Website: home-depot
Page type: customer-info-address
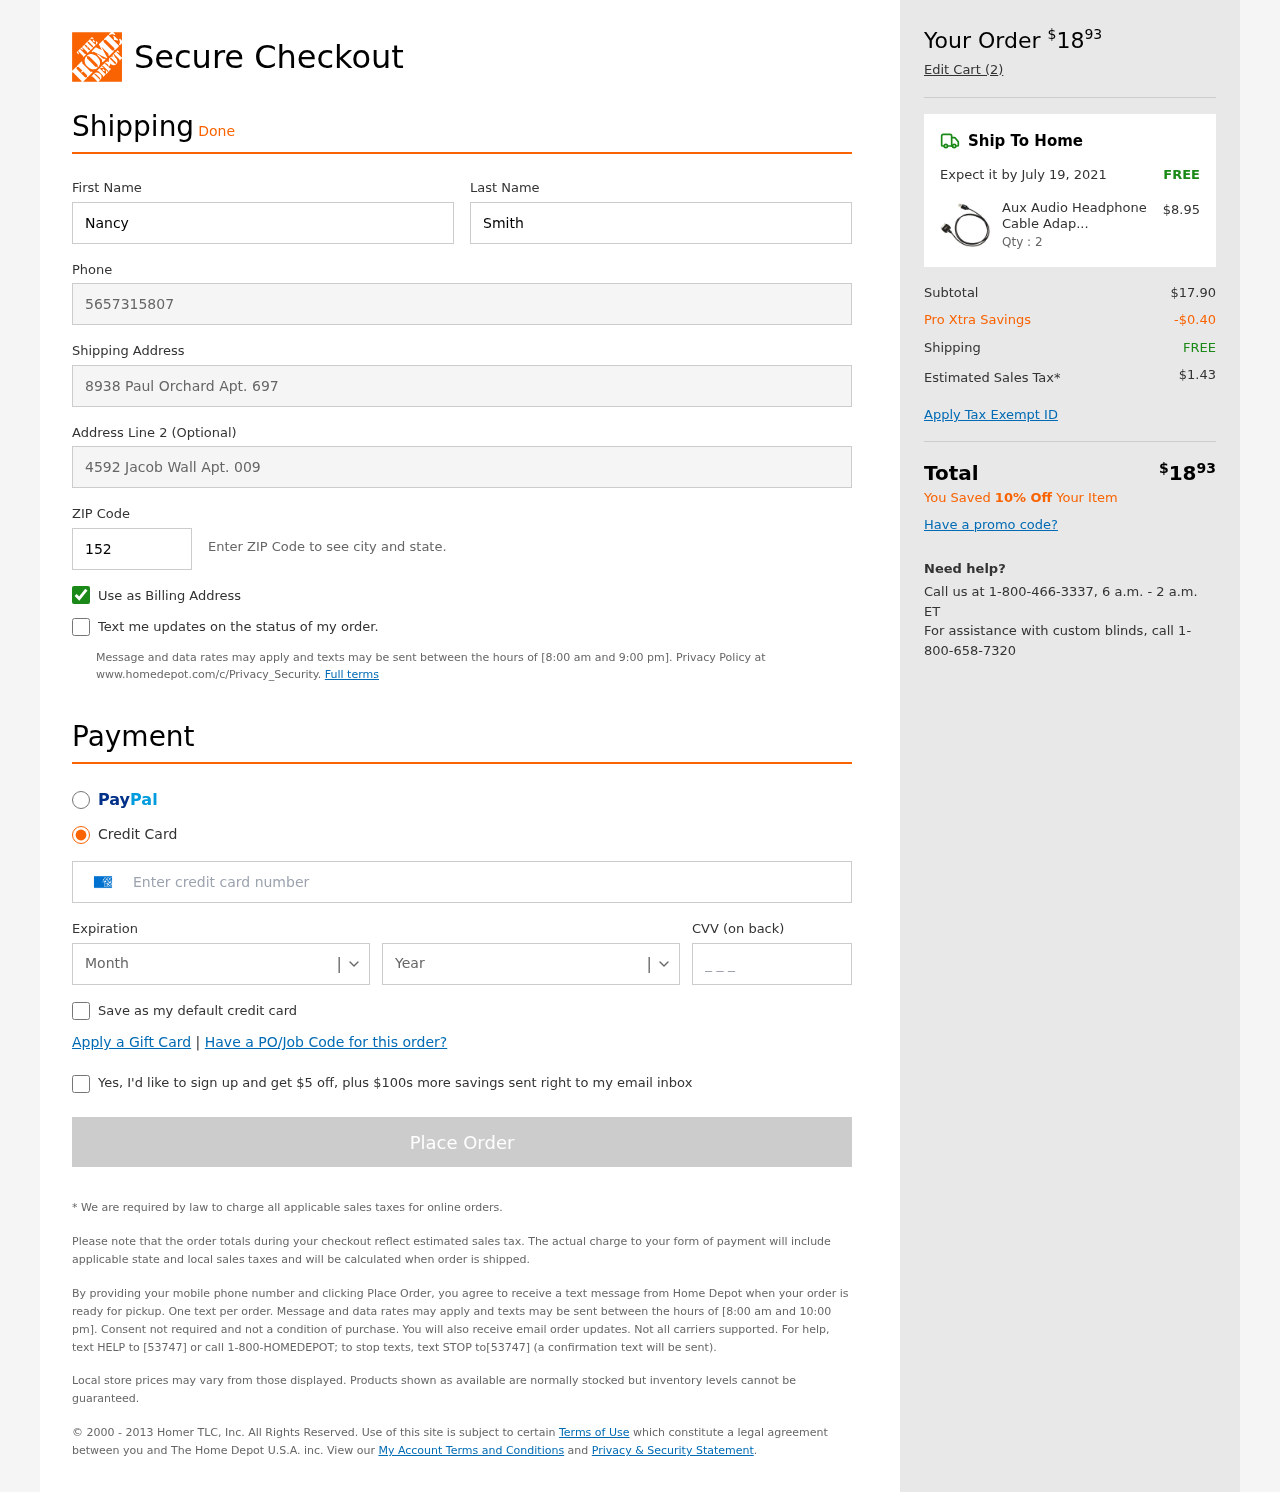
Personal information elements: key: PII_CARD_CVV
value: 9612
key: PII_CARD_EXPIRY_MONTH
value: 01
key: PII_CARD_EXPIRY_YEAR
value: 27
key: PII_CARD_NUMBER
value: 3766 4745 5987 317
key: PII_FIRSTNAME
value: Nancy
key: PII_LASTNAME
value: Smith
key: PII_PHONE
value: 5657315807
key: PII_POSTCODE
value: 15287
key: PII_STREET
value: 8938 Paul Orchard Apt. 697
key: PII_STREET2
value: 4592 Jacob Wall Apt. 009
Product elements: key: PRODUCT1_NAME
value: Aux Audio Headphone Cable Adapter Splitter
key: PRODUCT1_PRICE
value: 8.95
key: PRODUCT1_QUANTITY
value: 2
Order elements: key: ORDER_TOTAL
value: $1893
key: ORDER_NUM_ITEMS
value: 2
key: ORDER_DELIVERY_DATE
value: July 19, 2021
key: ORDER_SHIPPING_COST
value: FREE
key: ORDER_SUBTOTAL
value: $17.90
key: ORDER_DISCOUNT
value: -$0.40
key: ORDER_SHIPPING_COST2
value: FREE
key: ORDER_TAX
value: $1.43
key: ORDER_TOTAL2
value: $1893
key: ORDER_SAVINGS_MESSAGE
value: You Saved 10% Off Your Item